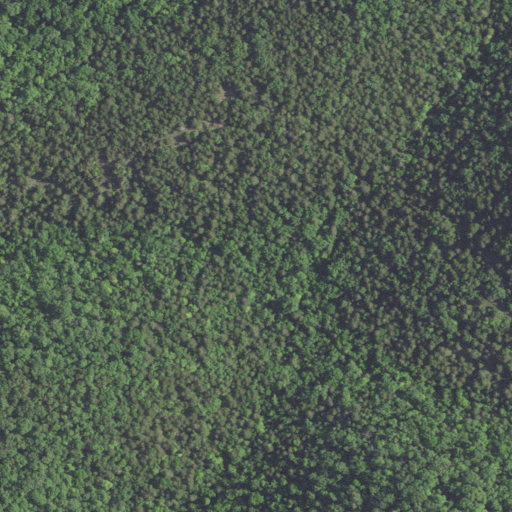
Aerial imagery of valley in Missouri named Log Hollow containing mixed forest, evergreen forest, and deciduous forest